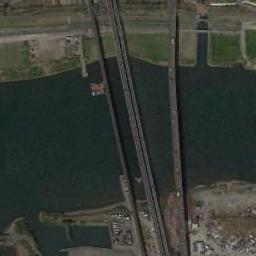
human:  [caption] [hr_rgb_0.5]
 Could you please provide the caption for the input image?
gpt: There are vehicles on the bridge, And the water under the bridge is muddy .

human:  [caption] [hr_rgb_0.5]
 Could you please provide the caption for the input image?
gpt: Three bridges are over the river .

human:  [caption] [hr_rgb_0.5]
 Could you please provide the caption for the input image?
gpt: Three nearly parallel bridges connect the land on both sides of the turquoise water, And many cars are parked on the banks of the river .

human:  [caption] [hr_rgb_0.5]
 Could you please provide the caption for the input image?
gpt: Some bridges built on a dark green river and some harbors on both sides of the river .

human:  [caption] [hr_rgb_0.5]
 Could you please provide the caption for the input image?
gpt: A river is under the bridges .